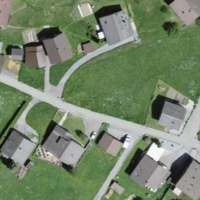
EUNIS habitat code: 24
Species observed at this site:
Arnica montana